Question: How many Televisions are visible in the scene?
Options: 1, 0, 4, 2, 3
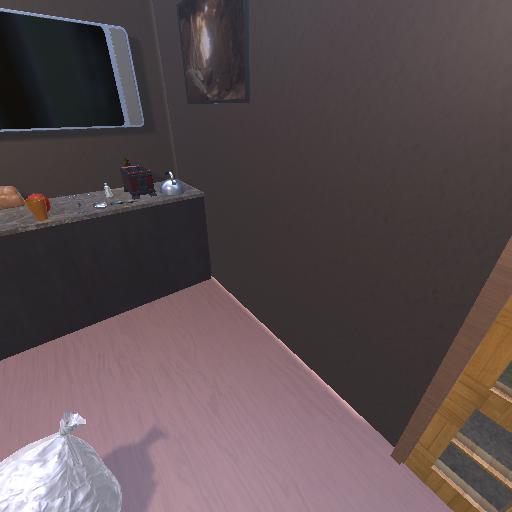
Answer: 1